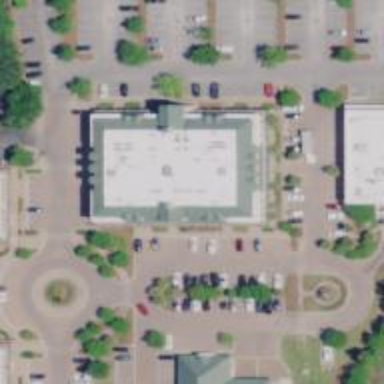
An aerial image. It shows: Fitness centre on leisure land.